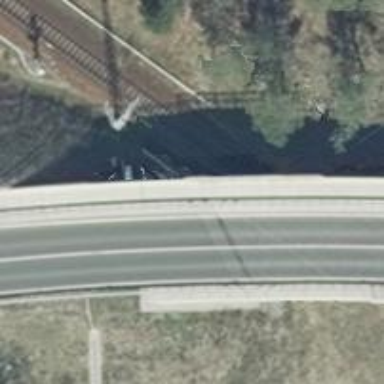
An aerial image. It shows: Concrete path bridge.